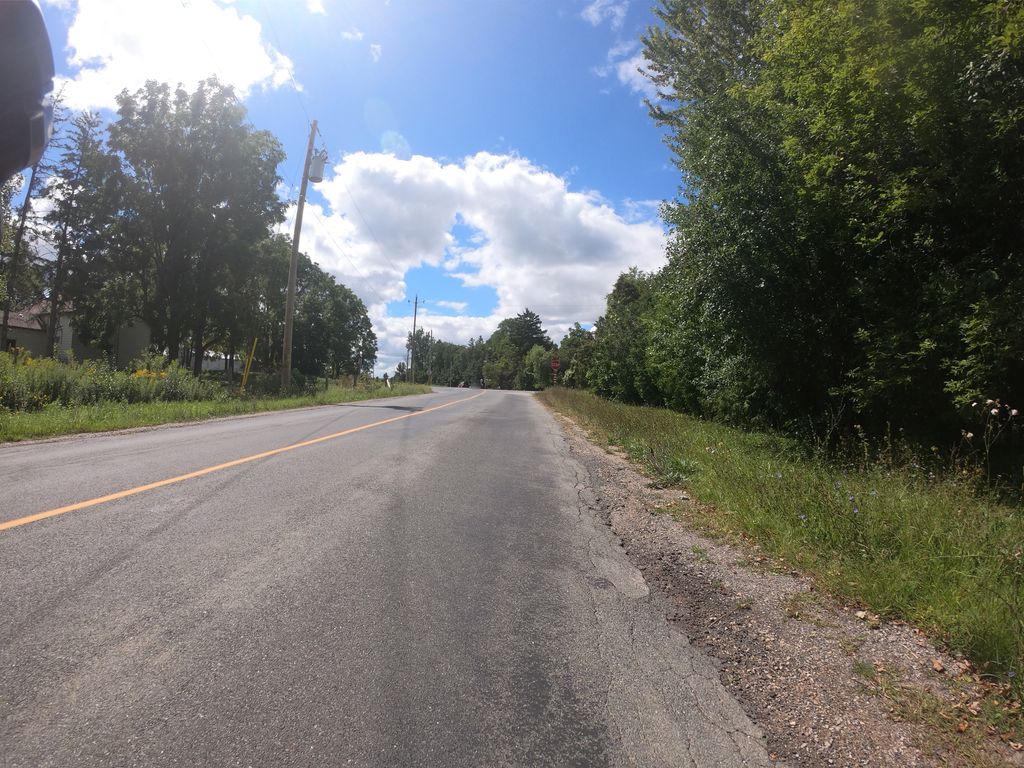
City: kitchener-waterloo